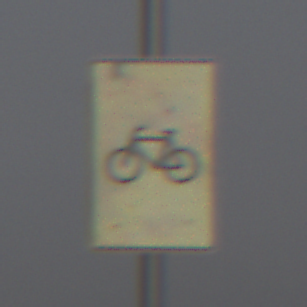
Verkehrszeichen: RadverkehrOhnePfeilsymbol
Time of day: MorningAfternoon
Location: Outdoor (Nature)
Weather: PartlyCloudy
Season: NotSpecified
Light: Natural